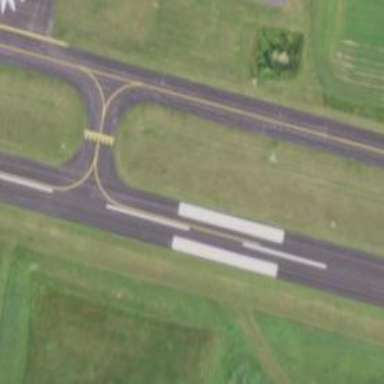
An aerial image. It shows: Runway surface made of asphalt at airport.